Question: Suppose that I use dictionary.txt (a dictionary of words) from <URL>, and this C code produces data like this:
'''
#include <stdio.h>
int main ( void )
{
FILE *dictionary = fopen ( "dictionary.txt", "r" );
char entry[46];
unsigned value = 0;
while ( fscanf ( dictionary, "%s", entry ) != EOF ) {
for ( int i = 0; entry[i]; ++i )
value += entry[i];
printf ( "%d"
", value );
value = 0;
}
fclose ( dictionary );
return 0;
}
'''
What this code does is, for every word in the dictionary it produces a value which is the sum of all ASCII values of each letter.
After compiling, I make a data.txt that collects all values on the terminal:
'''
$ ./dictionary > data.txt
'''
And on MATLAB:
'''
fileID = fopen ( 'data.txt', 'r' );
formatSpec = '%u';
A = fscanf ( fileID, formatSpec );
fclose(fileID);
X = min(A):max(A);
hist ( A, X )
'''
Which outputs a histogram that looks like this:

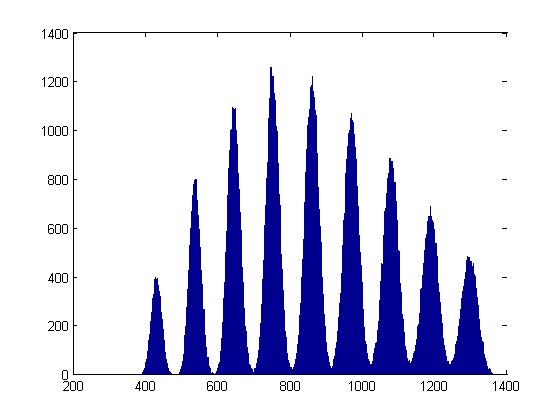
Answer: What you are plotting is a histogram of added-up ASCII values for white-space delimited strings in a text file. Following the name I assume it is a dictionary of English words.
English is mainly written in lower-case letters, which have ASCII-codes from 97 (a) to 122 (z), on average 110 (disregarding letter frequencies). The histogram shows peaks at distances of also about 110. The different peaks therefore correspond to words of different lengths. Discernible peaks seem to correspond to word lengths 4 to 12 letters, with the most common word length being 8 letters.
The shape of the single peaks is roughly that of a normal distribution, which can be explained by the fact that different letters are "randomly" selected from the range of about 'a' to 'z'. Though these selections are surely not independent and identically distributed, still an effect like that described by the central limit theorem seems to take place.
---
after the question was edited: The file is indeed a list of English words, one per line, all written in lower-case letters. Some further analysis:
The ASCII values of the letters of all words taken together have the following absolute frequencies in the dictionary:

All occurring values are between 97 (a) and 122 (z). The mean value is 107.5 and the standard deviation is 6.89.
The frequencies of word lengths in the dictionary are:

My interpretation above that the most common word length is 8 turns out to be correct, but the range of word lengths is actually 4 to 12. The updated histogram in the question is consistent with that.
Now, if we simulate 4-, 8- and 12-letter words by randomly drawing from the pool of all letters, and then plot ASCII-sum histograms, this is the result:

It demonstrates that words of different lengths lead to peaks not just of different means (here: 430, 860, and 1290) but also of different widths (here: standard deviation 13.78, 19.49, and 23.91) and correspondingly of different heights.
The picture you see in your histogram is therefore a combination of the word length histogram and the sum-of-ASCII-values for different word lengths.